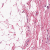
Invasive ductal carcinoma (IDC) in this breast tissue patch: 0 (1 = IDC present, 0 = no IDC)